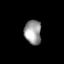
Tissue: lung
Cell type: Epithelial cells
Senescence score: 0.2095
Nuclear area (px): 404
Mean DAPI intensity: 154.683